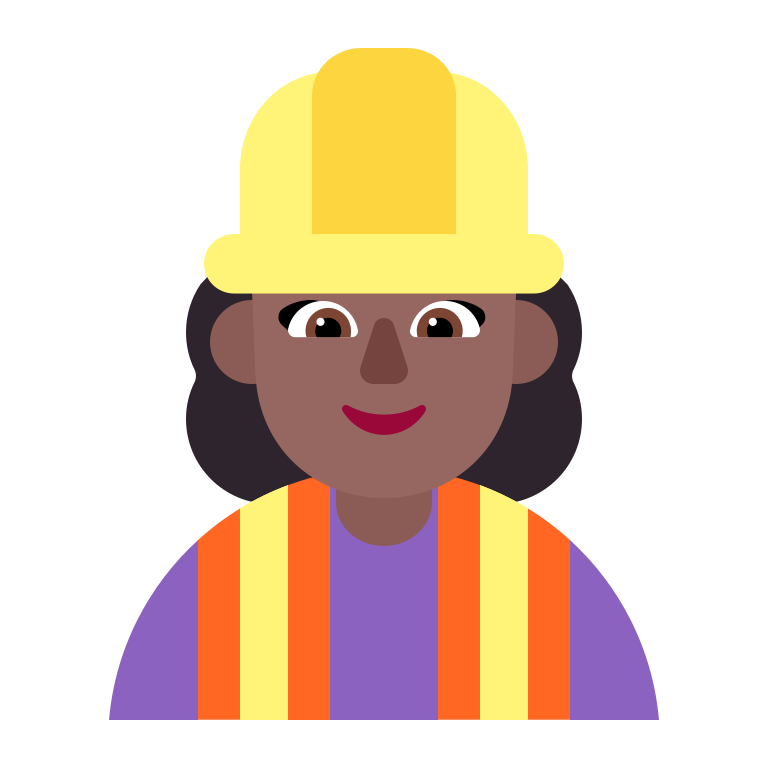
woman construction worker flat  dark